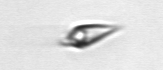
Label: Oxytoxum